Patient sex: F
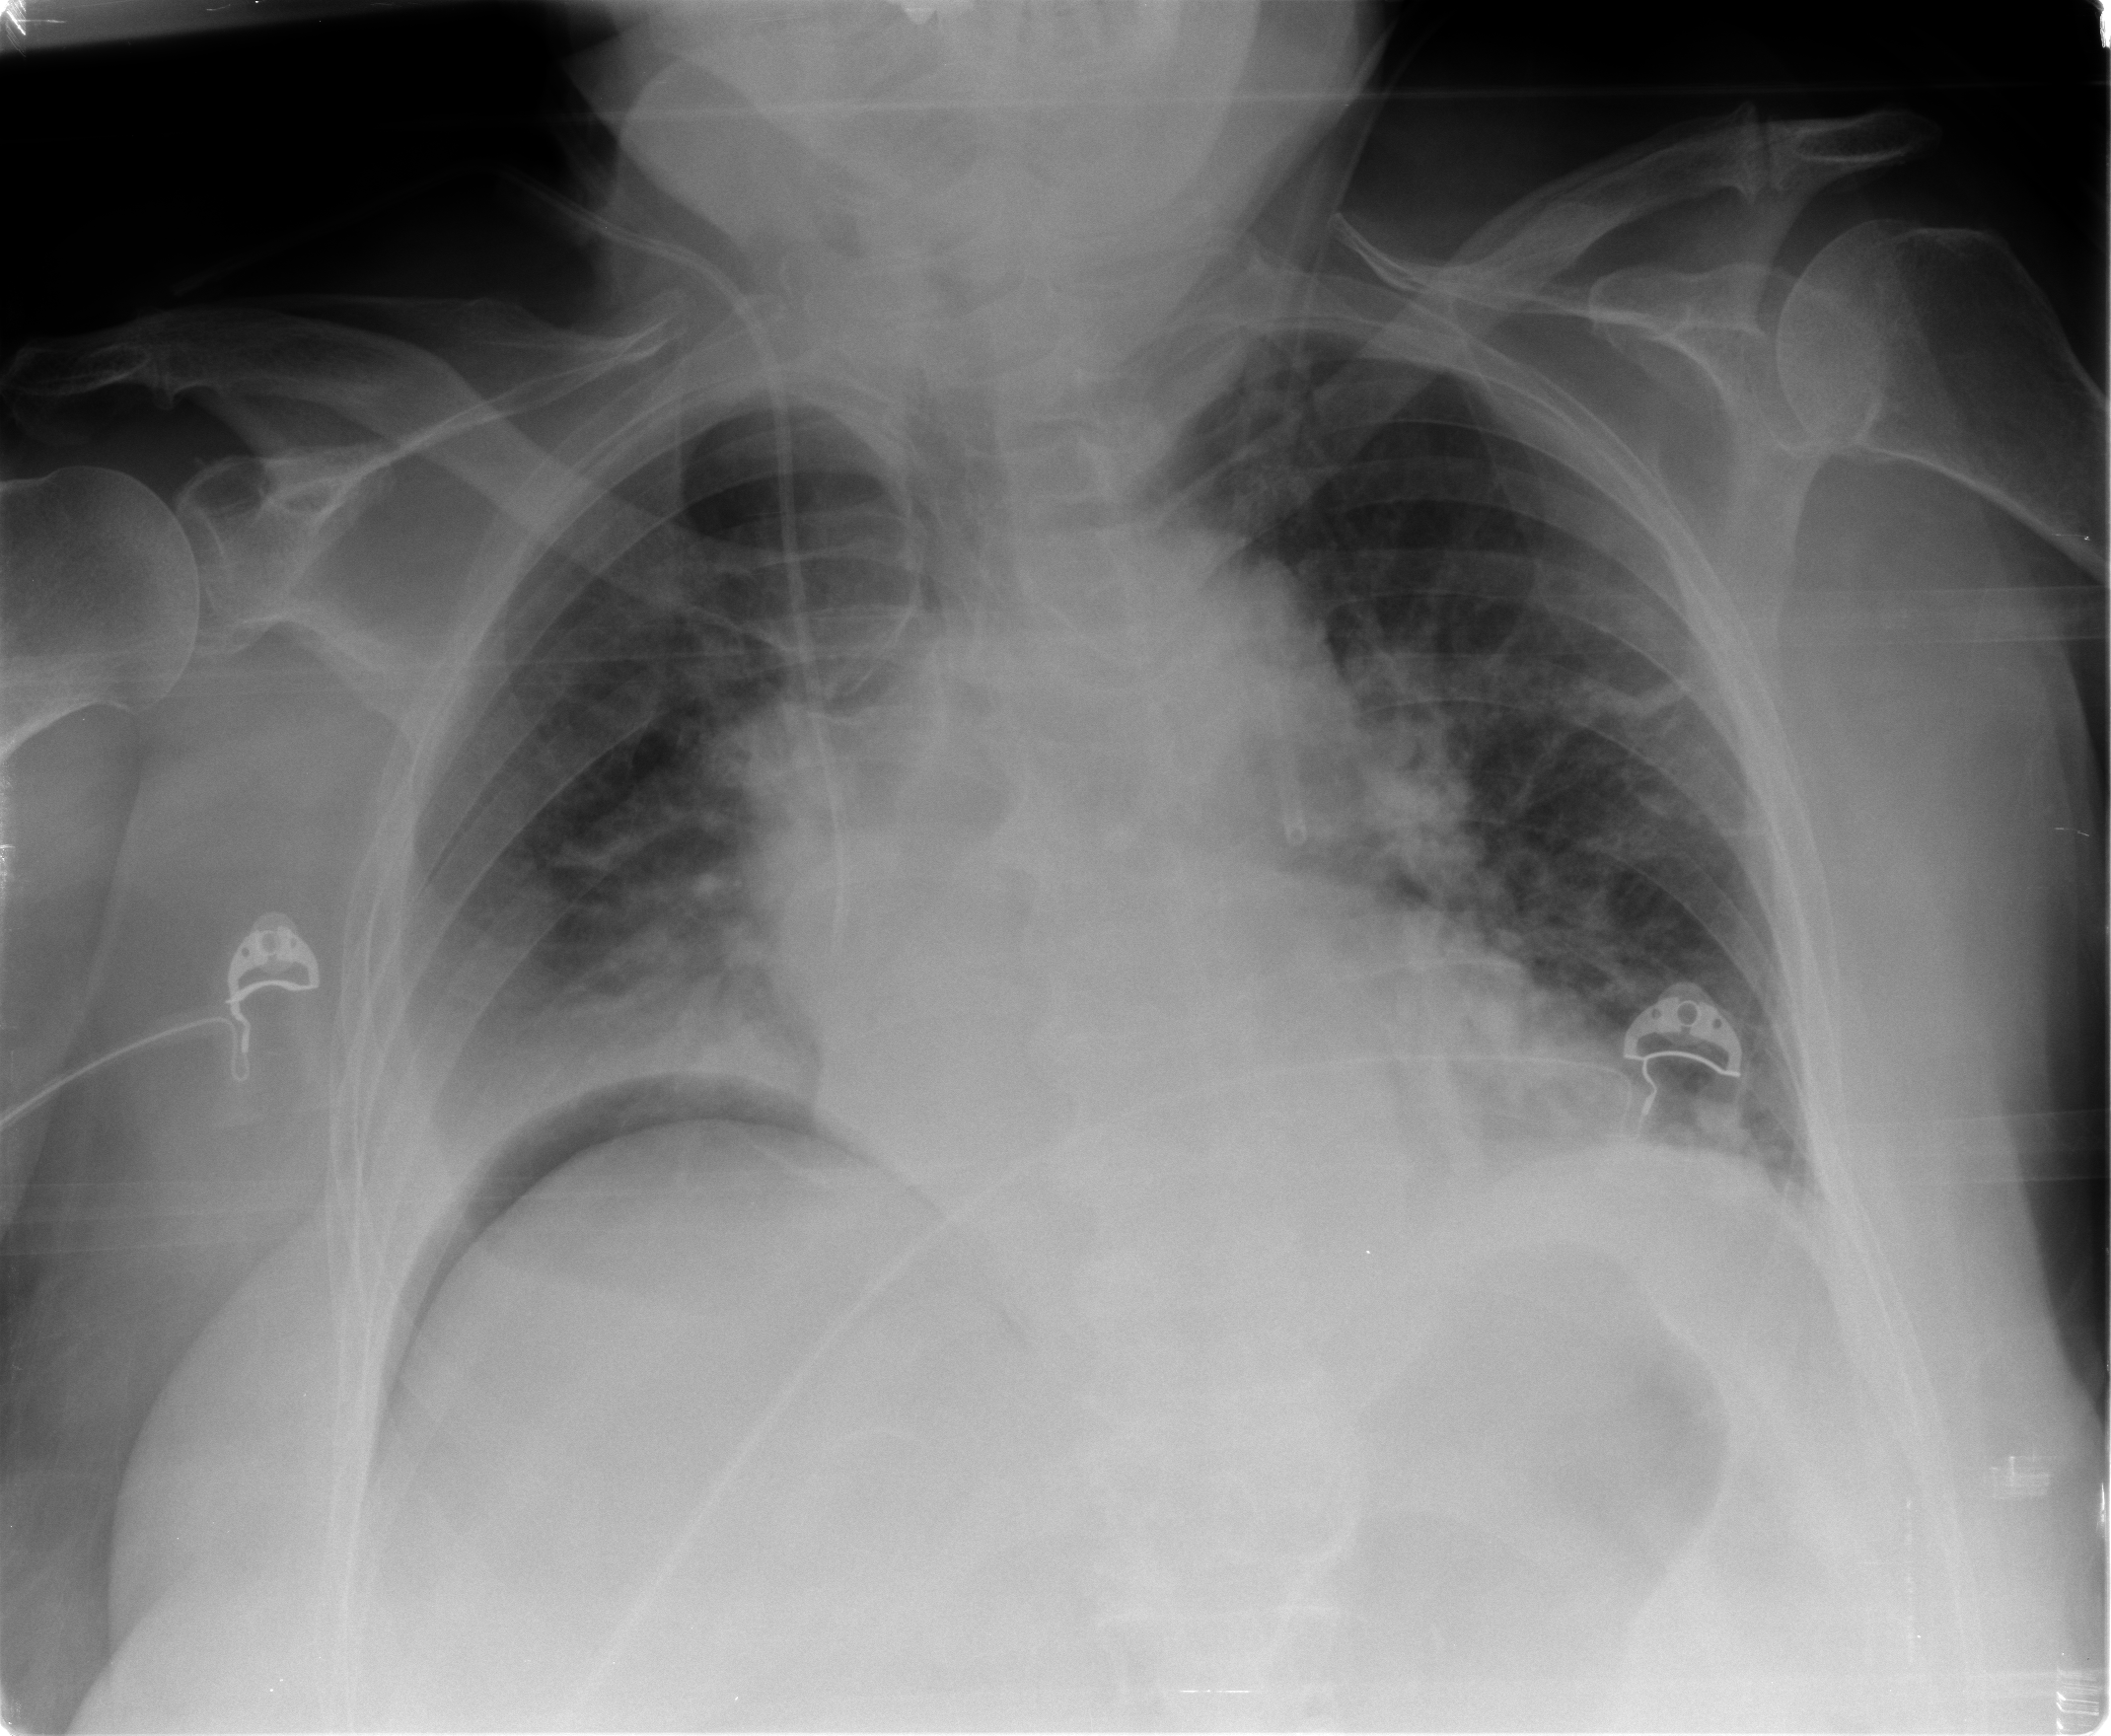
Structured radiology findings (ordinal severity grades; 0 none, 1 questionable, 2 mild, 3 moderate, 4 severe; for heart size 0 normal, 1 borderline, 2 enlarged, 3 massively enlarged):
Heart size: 2
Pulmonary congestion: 3
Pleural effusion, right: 2
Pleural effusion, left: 1
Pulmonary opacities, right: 2
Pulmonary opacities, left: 2
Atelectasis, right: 2
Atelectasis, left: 2